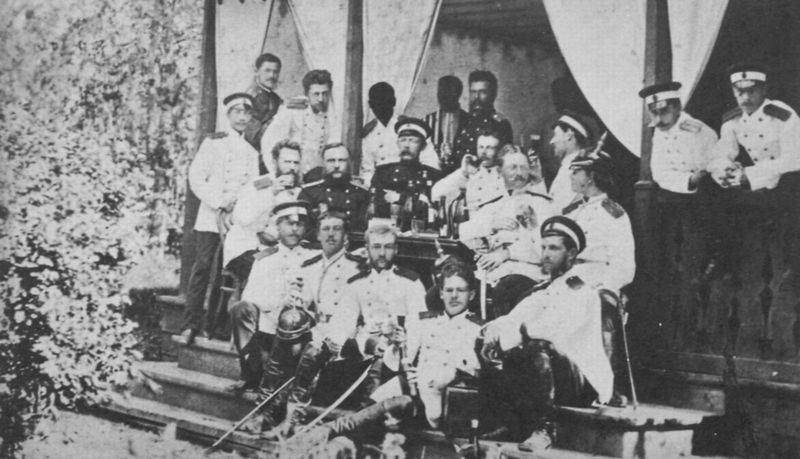
Titel: Offiziere der Reitergarde in ihrem Sommerquartier in Krasnoje Selo
Künstler: Russischer Photograph
Schlagwörter: baum, blätter, gruppe, laub, mann, schatten, weiß, sitzen, hut, hüte, licht, männer, raum, schwarz, stützen, säulen, gesellschaft, alt, bart, bärte, hemd, jung, mütze, mützen, diener, gruppenportrait, gruppenporträt, portrait, porträt, vorhang, busch, büsche, gebüsch, sonne, sträucher, musik, pflanzen, terrasse, schuhe, hosen, blusen, hemden, russland, wehr, treppe, soldaten, vorhänge, bedienstete, stufe, stufen, knöpfe, foto, fotografie, photographie, posen, loggia, veranda, porträts, schwert, schwerter, säbel, uniform, uniformen, waffen, soldat, epauletten, degen, helm, stiefel, anführer, armee, heer, photo, schwarzer, matrosen, marine, bänder, aufnahme, kolonie, offiziere, zar, zelt, studenten, bande, gruppenfoto, gruppenphoto, musikkapelle, nikolaus, söldner, corps, galauniformen, offizer